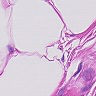
Metastatic tissue present: no